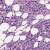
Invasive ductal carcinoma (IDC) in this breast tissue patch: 1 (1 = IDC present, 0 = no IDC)